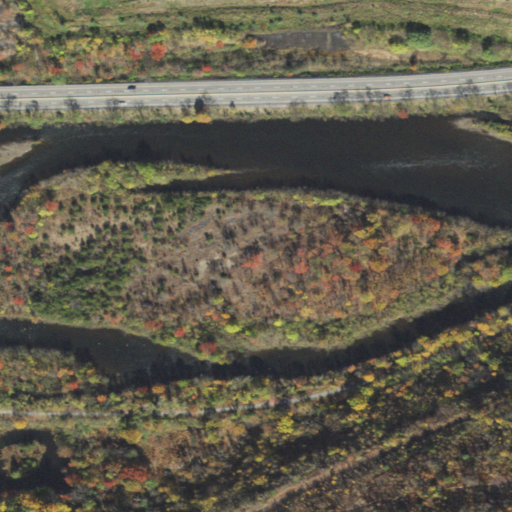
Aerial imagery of island in Pennsylvania named Bowman Island containing deciduous forest, open water, low intensity development, medium intensity development, grassland, herbaceous wetlands, woody wetlands, barren land, high intensity development, and open development